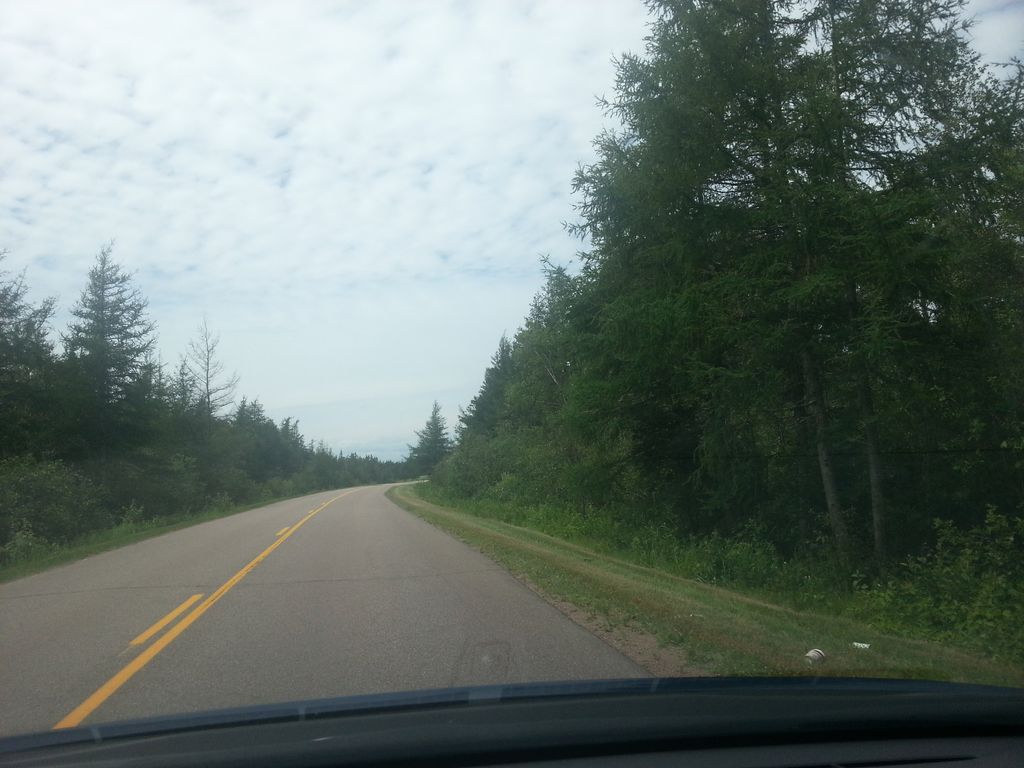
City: charlottetown